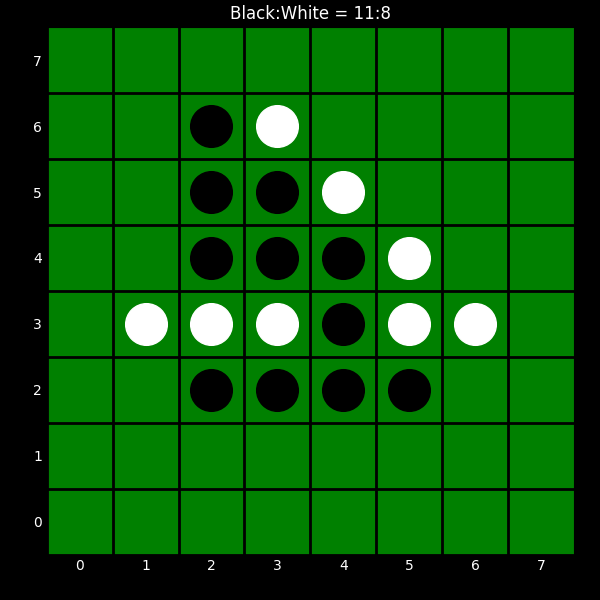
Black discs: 11
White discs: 8